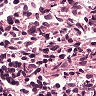
Metastatic tissue present: no